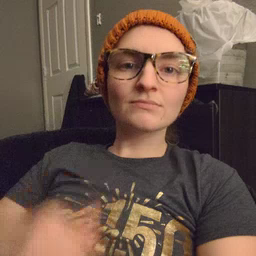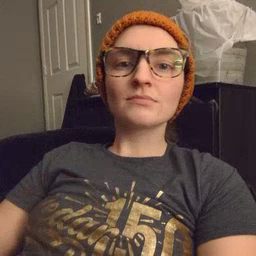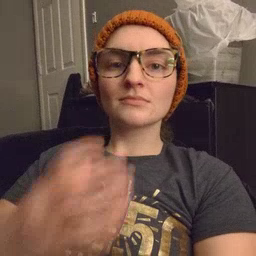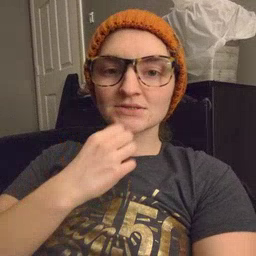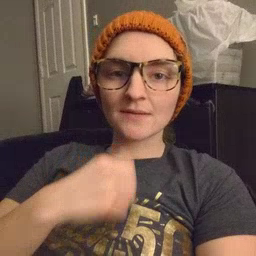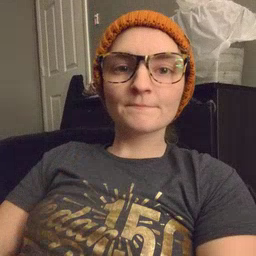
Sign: underwear